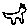
Label: cat